Question: Yesterday I had a problem with my code being nested and having too many static classes. I have cleaned up the code and am now trying to add an action listener to the JButtons. i have 5 different buttons that is on the GUI, each one will be a button on a GUI. The user will be able to click on one of the JButtons such as "Profile" and it will open another GUI. . I have made another GUI that will open when one of the buttons are clicked :
'''
public void actionPerformed (ActionEvent e) {
JFrame frame2 = new JFrame("Your Stocks");
frame2.setVisible(true);
frame2.setSize(600,600);
JLabel label = new JLabel("Your Personal Stocks");
JPanel panel = new JPanel();
frame2.add(panel);
panel.add(label);
}
'''
I just cannot figure out how to add it to each JButton. If there is anyways someone could give a visual idea or link on how to add the GUI above to all of the JButtons, that would be greatly appreciated. Here is the code with all of my JButtons, and the GUI ActionEvent :
'''
import java.awt.BorderLayout;
import java.awt.GridBagConstraints;
import java.awt.GridBagLayout;
import java.awt.Insets;
import java.awt.event.ActionEvent;
import java.awt.event.ActionListener;
import javax.swing.JButton;
import javax.swing.JFrame;
import javax.swing.JLabel;
import javax.swing.JPanel;
public class Stocks {
public static void main(String [] args) {
JFrame frame = new JFrame ("Java Stocks");
frame.setSize(700,700);
frame.setVisible(true);
frame.setDefaultCloseOperation(JFrame.EXIT_ON_CLOSE);
JPanel panel = new JPanel (new GridBagLayout());
frame.add(panel);
frame.getContentPane().add(panel, BorderLayout.WEST);
GridBagConstraints c = new GridBagConstraints ();
JButton button1 = new JButton("Profile");
c.gridx = 0;
c.gridy = 0;
c.insets = new Insets(40, 40, 40, 40);
panel.add(button1, c);
button1.addActionListener(new Action());
JButton button2 = new JButton("Market");
c.gridx = 0;
c.gridy = 1;
panel.add(button2, c);
button2.addActionListener(new Action());
JButton button3 = new JButton("Users");
c.gridx = 0;
c.gridy = 2;
panel.add(button3, c);
button3.addActionListener(new Action());
JButton button4 = new JButton("Notes");
c.gridx = 0;
c.gridy = 3;
panel.add(button4, c);
button4.addActionListener(new Action());
JButton button5 = new JButton("Information");
c.gridx = 0;
c.gridy = 4;
panel.add(button5, c);
button5.addActionListener(new Action());
}
public void actionPerformed (ActionEvent e) {
JFrame frame2 = new JFrame("Your Stocks");
frame2.setVisible(true);
frame2.setSize(600,600);
JLabel label = new JLabel("Your Personal Stocks");
JPanel panel = new JPanel();
frame2.add(panel);
panel.add(label);
}
}
'''

Here is a picture of the buttons. The user will be able to click one of the buttons and it will open a new GUI
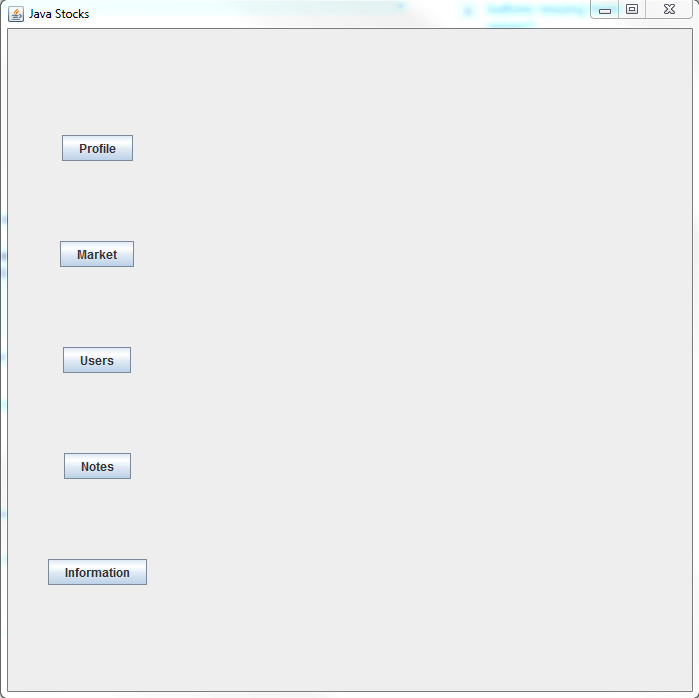
Answer: As I understood, you want to open a new 'JFrame' when you click any of these buttons. If so then make next two changes:
First: Implement 'ActionListener' interface in your 'Stock' class
'''
public class Stock implements ActionListener {
//Rest of the code...
}
'''
Second: Pass 'this' keyword in 'addActionListener' method's for each of your buttons:
'''
button1.addActionListener(this);
button2.addActionListener(this);
....
'''
Also, I almost forgot obligatory answer: <URL>
There you go, whole solution (if this doesn't help, I give up):
'''
import javax.swing.*;
import java.awt.*;
import java.awt.event.ActionEvent;
import java.awt.event.ActionListener;
public class Stocks implements ActionListener {
public static void main(String[] args) {
SwingUtilities.invokeLater(new Runnable() {
@Override
public void run() {
new Stocks().createGui();
}
});
}
public void createGui() {
JFrame frame = new JFrame("Java Stocks");
frame.setSize(700, 700);
frame.setVisible(true);
frame.setDefaultCloseOperation(JFrame.EXIT_ON_CLOSE);
JPanel panel = new JPanel(new GridBagLayout());
frame.add(panel);
frame.getContentPane().add(panel, BorderLayout.WEST);
GridBagConstraints c = new GridBagConstraints();
JButton button1 = new JButton("Profile");
c.gridx = 0;
c.gridy = 0;
c.insets = new Insets(40, 40, 40, 40);
panel.add(button1, c);
button1.addActionListener(this);
JButton button2 = new JButton("Market");
c.gridx = 0;
c.gridy = 1;
panel.add(button2, c);
button2.addActionListener(this);
JButton button3 = new JButton("Users");
c.gridx = 0;
c.gridy = 2;
panel.add(button3, c);
button3.addActionListener(this);
JButton button4 = new JButton("Notes");
c.gridx = 0;
c.gridy = 3;
panel.add(button4, c);
button4.addActionListener(this);
JButton button5 = new JButton("Information");
c.gridx = 0;
c.gridy = 4;
panel.add(button5, c);
button5.addActionListener(this);
}
public void actionPerformed(ActionEvent e) {
JFrame frame2 = new JFrame("Your Stocks");
frame2.setVisible(true);
frame2.setSize(600, 600);
JLabel label = new JLabel("Your Personal Stocks");
JPanel panel = new JPanel();
frame2.add(panel);
panel.add(label);
}
}
'''